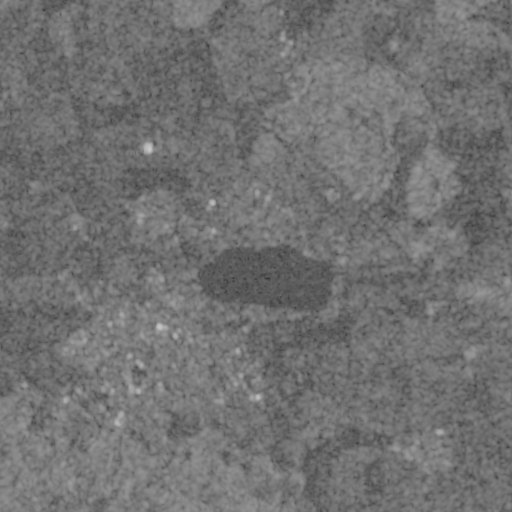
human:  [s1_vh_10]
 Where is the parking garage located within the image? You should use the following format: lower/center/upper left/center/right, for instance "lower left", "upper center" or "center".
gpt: The parking garage is located in the center left of the image.
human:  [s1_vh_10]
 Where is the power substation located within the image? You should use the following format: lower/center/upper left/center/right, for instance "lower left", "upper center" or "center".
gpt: The power substation is located in the lower left of the image.
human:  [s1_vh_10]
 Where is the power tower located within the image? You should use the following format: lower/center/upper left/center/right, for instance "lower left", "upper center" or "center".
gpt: The power tower is located in the left of the image.
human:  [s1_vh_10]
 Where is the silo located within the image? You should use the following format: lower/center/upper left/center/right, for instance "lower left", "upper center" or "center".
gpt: The silo is located in the center of the image.
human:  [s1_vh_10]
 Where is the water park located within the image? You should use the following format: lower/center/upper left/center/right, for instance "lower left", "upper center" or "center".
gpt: The water park is located in the center of the image.
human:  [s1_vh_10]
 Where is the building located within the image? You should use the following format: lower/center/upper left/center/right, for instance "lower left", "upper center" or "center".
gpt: There is no building in the image.

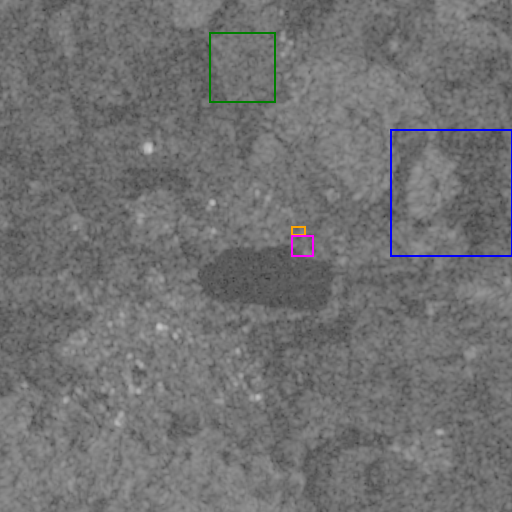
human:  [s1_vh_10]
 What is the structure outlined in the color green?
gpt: The structure outlined in green is a crop field.
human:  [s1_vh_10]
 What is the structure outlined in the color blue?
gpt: The structure outlined in blue is a park.
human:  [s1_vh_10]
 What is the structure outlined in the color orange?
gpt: The structure outlined in orange is a parking lot.
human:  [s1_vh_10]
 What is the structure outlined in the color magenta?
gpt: The structure outlined in magenta is a water park.
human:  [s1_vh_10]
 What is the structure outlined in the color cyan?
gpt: There is no cyan outline.